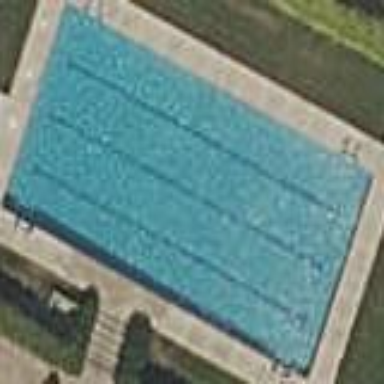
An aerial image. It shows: Swimming pool located in leisure land.